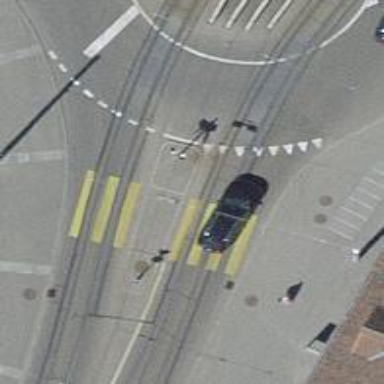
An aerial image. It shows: Kerb barrier.